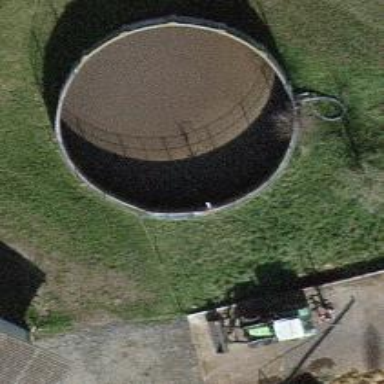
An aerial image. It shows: Storage tank created as man-made structure.